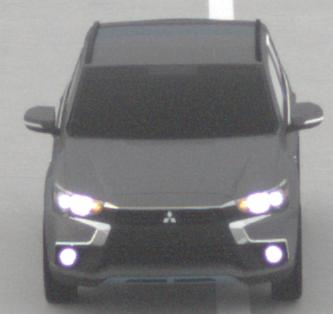
Make: Mitsubishi
Model: Outlander 2.0 Plug-In Hybrid
Detailed model: Outlander (III) Plug-In Hybrid
Model produced from: 2015/10
Model produced until: 2018/08
Doors: 5
Color: gray
Road condition: dry road
Daytime: morning or afternoon
Contrast: low contrast